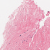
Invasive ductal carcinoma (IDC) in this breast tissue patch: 0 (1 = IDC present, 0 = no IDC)